Field crop: maize
Growth stage: 2
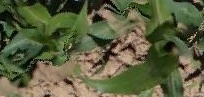
Species: maize